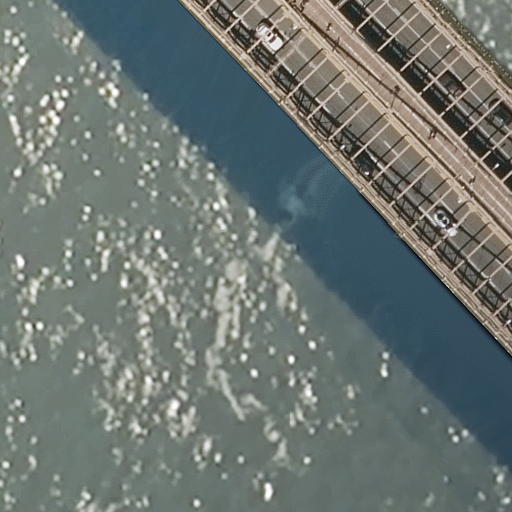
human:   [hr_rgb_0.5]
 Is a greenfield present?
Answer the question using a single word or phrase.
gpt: no

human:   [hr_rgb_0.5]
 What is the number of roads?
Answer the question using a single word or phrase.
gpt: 3

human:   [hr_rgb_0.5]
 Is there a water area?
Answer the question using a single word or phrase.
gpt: yes

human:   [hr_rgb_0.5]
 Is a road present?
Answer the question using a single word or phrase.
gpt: yes

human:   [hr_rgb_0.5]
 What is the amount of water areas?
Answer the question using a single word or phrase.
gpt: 1

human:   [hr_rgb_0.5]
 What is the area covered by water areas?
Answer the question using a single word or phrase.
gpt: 10605m2

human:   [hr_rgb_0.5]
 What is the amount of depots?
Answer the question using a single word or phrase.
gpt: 0

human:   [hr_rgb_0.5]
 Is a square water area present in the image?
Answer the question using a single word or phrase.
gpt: no

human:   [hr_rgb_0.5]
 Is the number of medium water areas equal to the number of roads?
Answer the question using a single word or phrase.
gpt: no

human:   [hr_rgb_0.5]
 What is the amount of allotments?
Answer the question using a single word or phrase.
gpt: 0

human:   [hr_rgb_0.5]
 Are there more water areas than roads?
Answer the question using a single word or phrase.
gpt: no

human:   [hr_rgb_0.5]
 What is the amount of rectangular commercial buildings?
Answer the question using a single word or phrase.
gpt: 0

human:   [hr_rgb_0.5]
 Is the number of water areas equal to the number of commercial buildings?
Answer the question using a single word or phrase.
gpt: no

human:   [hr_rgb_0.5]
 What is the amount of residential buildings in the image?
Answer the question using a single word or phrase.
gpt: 0

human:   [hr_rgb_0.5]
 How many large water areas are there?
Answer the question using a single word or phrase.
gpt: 1

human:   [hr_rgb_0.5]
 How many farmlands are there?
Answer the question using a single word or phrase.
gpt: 0

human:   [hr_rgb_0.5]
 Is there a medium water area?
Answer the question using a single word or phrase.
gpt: no

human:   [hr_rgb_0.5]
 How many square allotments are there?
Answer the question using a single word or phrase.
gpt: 0

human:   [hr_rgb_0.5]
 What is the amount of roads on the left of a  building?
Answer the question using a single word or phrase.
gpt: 0

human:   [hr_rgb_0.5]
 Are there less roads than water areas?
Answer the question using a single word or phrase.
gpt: no

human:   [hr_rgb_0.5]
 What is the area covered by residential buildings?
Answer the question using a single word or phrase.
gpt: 0m2

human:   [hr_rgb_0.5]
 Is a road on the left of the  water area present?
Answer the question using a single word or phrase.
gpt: no

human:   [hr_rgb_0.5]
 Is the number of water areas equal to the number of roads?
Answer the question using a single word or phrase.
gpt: no

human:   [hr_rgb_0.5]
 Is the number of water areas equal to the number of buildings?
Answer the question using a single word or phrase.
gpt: no

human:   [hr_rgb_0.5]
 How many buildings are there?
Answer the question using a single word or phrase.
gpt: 0

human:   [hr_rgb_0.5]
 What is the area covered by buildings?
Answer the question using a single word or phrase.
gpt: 0m2

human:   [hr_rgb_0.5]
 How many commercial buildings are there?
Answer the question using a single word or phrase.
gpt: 0

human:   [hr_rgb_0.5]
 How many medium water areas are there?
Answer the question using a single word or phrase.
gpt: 0

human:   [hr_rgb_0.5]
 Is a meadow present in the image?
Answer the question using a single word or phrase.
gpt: no

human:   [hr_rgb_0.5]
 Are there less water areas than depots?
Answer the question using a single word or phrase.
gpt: no

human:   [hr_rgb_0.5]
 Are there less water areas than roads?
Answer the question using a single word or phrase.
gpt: yes

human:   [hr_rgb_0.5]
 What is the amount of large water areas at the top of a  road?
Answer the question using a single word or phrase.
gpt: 0

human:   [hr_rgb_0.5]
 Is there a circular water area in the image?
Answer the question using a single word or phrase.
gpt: no

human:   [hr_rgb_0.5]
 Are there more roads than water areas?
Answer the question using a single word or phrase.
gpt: yes

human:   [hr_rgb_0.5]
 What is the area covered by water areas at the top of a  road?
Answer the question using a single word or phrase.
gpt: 0m2

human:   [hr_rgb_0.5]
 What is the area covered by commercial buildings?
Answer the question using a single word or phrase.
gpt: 0m2

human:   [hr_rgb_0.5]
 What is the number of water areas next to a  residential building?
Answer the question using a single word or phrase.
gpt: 0

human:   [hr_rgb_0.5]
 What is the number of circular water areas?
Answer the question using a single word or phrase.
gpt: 0

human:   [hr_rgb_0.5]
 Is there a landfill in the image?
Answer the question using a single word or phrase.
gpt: no

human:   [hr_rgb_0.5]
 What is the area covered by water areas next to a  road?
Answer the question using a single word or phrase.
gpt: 10605m2

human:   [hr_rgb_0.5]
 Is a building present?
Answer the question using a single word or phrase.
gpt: no

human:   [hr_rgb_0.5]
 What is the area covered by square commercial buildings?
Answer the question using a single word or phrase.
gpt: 0m2

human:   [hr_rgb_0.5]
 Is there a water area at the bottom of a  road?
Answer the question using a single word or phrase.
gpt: no

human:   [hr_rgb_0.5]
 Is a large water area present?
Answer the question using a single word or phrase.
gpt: yes

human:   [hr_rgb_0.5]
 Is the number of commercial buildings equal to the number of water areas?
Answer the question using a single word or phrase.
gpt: no

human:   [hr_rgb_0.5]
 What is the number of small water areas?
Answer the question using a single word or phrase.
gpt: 0

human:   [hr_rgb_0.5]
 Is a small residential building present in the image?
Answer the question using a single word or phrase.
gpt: no

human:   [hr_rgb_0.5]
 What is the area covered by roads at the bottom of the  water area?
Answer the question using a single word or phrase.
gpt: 0m2

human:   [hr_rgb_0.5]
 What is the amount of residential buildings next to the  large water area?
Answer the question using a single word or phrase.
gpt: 0

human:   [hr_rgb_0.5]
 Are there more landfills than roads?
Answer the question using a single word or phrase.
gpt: no

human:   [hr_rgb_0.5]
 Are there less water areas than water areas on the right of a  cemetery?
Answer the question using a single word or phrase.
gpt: no

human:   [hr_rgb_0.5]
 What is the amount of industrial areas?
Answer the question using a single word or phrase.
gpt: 0

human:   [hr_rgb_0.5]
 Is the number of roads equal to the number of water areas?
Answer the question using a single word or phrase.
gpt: no

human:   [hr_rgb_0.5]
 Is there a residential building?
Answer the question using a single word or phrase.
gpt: no

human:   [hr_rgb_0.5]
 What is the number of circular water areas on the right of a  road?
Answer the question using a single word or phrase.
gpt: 0

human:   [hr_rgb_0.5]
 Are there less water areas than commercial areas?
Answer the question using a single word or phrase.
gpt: no

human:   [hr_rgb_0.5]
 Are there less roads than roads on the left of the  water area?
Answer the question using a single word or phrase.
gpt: no

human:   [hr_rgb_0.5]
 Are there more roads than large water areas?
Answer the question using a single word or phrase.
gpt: yes

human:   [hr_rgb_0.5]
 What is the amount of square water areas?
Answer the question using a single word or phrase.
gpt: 0

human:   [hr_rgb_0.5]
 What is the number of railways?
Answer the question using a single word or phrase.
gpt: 0

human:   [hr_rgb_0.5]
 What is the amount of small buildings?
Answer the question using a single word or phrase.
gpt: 0

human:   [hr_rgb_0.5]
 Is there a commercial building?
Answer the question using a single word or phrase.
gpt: no

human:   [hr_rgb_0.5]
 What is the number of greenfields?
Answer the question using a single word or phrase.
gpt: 0

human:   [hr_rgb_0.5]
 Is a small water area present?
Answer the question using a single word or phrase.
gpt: no